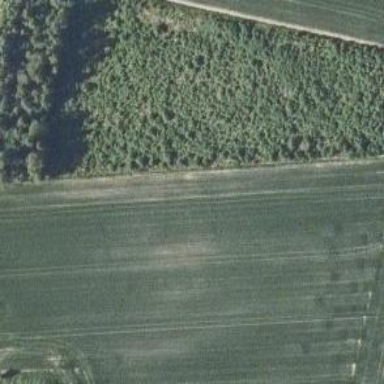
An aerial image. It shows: Forest area.